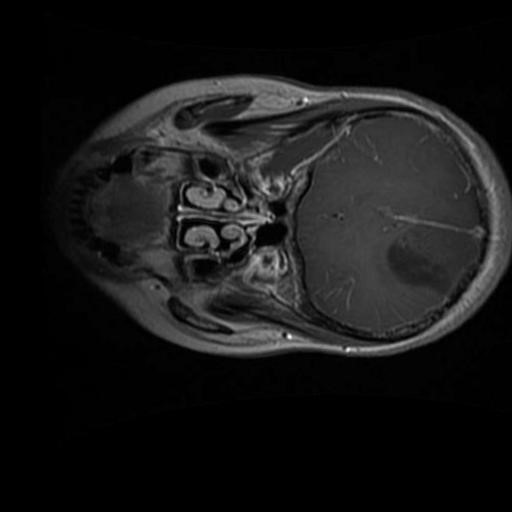
Label: brain_glioma